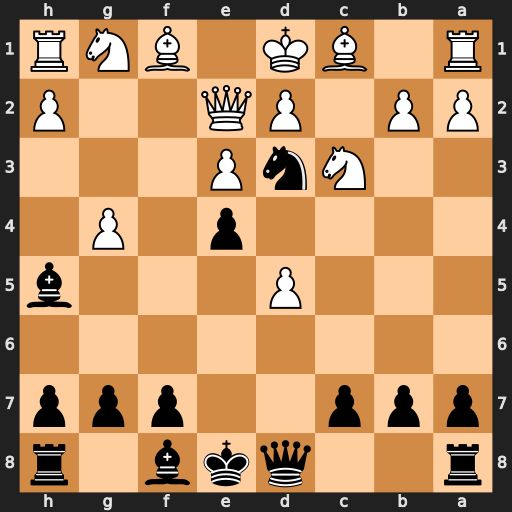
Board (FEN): r2qkb1r/ppp2ppp/8/3P3b/4p1P1/2NnP3/PP1PQ2P/R1BK1BNR
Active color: b
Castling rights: kq
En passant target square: -
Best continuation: Bxg4 Qxg4 Nf2+ Kc2 Nxg4